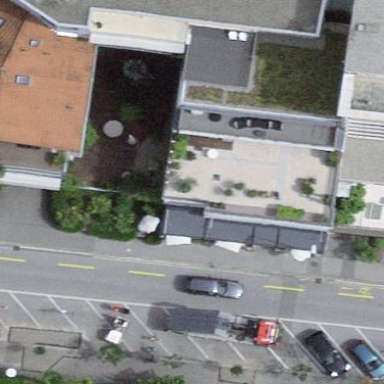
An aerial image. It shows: Building with flat roof.